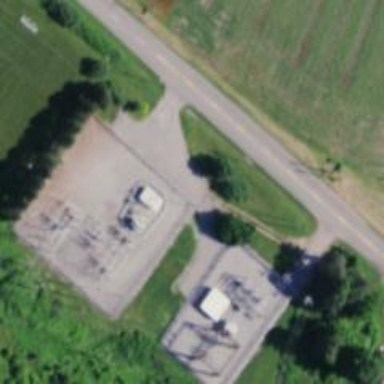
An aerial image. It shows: Power substation.